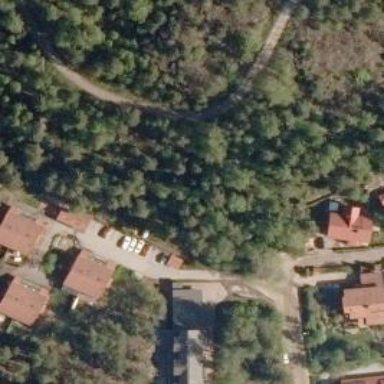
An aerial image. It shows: Path.